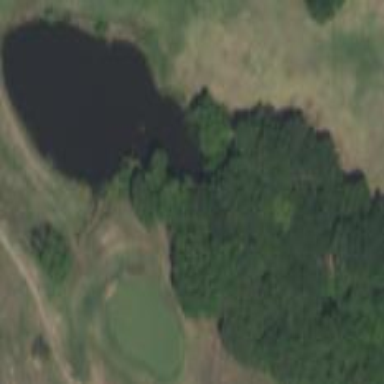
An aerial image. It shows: Picturesque scene of golf course with lateral water hazard.